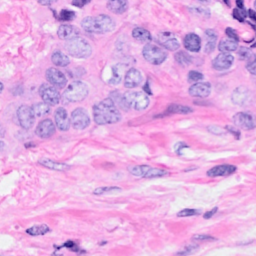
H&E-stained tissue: Breast